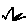
Label: zigzag